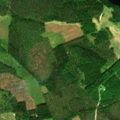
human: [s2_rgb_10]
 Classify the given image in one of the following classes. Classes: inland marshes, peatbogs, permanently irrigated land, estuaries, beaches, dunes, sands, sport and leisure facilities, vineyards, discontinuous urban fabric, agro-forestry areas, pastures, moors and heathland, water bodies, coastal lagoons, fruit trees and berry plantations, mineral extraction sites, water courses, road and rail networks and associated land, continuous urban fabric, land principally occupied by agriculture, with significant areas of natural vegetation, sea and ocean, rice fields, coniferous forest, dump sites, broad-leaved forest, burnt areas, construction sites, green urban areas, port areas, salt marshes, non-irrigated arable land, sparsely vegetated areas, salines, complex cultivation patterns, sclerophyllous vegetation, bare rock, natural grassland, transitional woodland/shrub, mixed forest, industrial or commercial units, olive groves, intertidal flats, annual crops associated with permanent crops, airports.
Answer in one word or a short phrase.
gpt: coniferous forest, mixed forest, water bodies